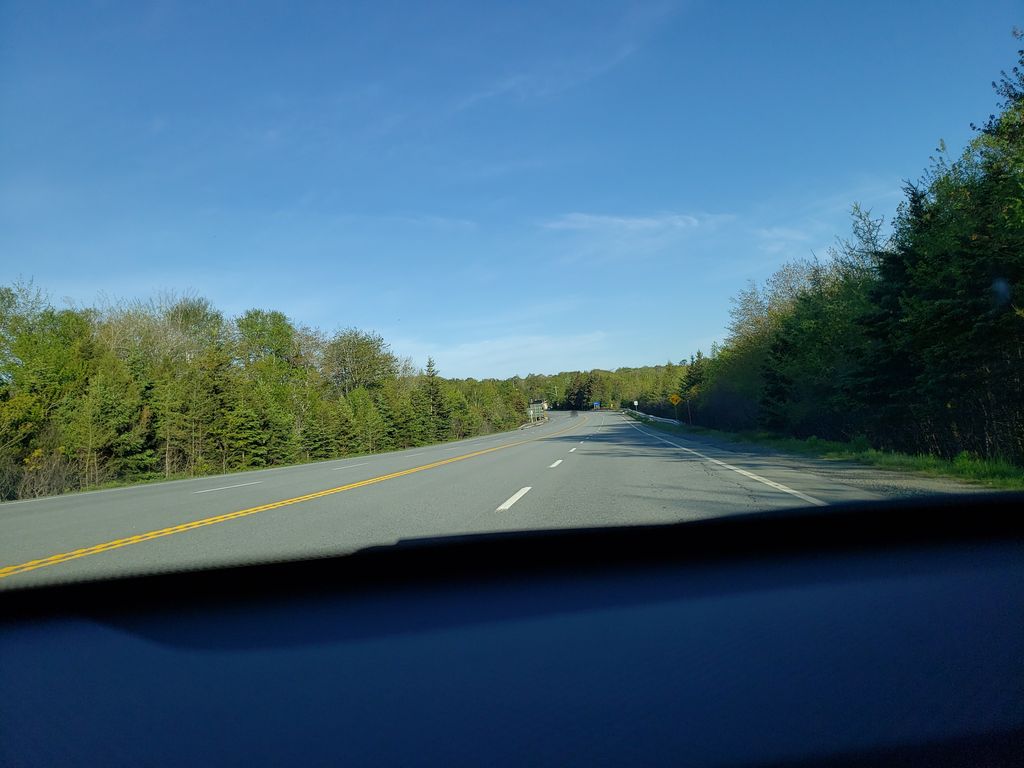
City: halifax